Question: I'm new to angularjs. I have a input box, below which I'm showing the search results. My code samples are given below. I want close the search result on clicking on "Close search result" span. But could not get any way out. Please help me out.

'''
<div>
<div>
<input type="text" placeholder="Choose a item..." ng-model="autoSearch" ng-keyup="getList()" class="form-control">
</div>
<div class="autosearch-result">
<div class="search-result-close-block">
<span class="search-result-close-text">Items found :</span>
<span class="close" title="Close search result">x</span>
</div>
<ul>
<li>.....</li>
<li>.....</li>
<li>.....</li>
</ul>
</div>
</div>
'''
'''
.autosearch-result {
position: absolute;
top: 100% !important;
z-index: 1;
}
'''
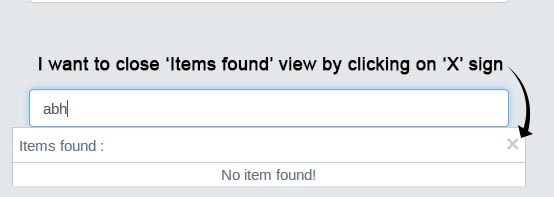
Answer: You are going to want to add a value to your scope that would have a boolean value that tracks if the span should be hidden/shown
Then you will want to use <URL> to hide/show the div.
'''
<div>
<div>
<input type="text" placeholder="Choose a item..."
ng-model="autoSearch" ng-keyup="getList()" class="form-control">
</div>
<div class="autosearch-result" ng-show="!displayResult">
<div class="search-result-close-block">
<span class="search-result-close-text">Items found :</span>
<span class="close" title="Close search result"
ng-click="displayResult = false>x</span>
</div>
<ul>
<li>.....</li>
<li>.....</li>
<li>.....</li>
</ul>
</div>
</div>
'''